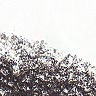
Metastatic tissue present: no